Question: I'm running ADT (Android Development Tools) in Eclipse and verified that my debugger is working by putting a breakpoint in 'MainMenu.oncreate (class Activity)'. But when I put it in the first line of my 'AsyncTask.doInBackground', it never hits it. I know it's running because I put a Log statement in the 'AsyncTask' and it shows up in LogCat. Any help would be appreciated as I prefer the debugger over the logging.
My versions:
'''
Eclipse SDK Version: 3.6.1
Build id: M20100909-0800
'''

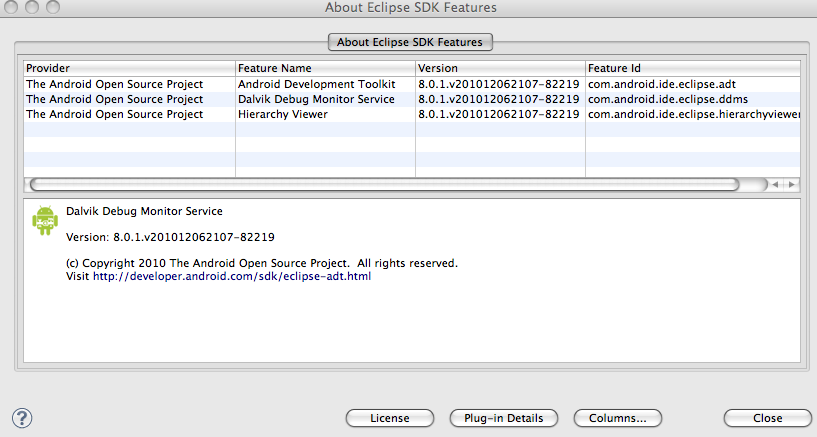
Answer: Put the following code fragment in the beginning of 'doInBackground':
'android.os.Debug.waitForDebugger();'
Then when you set a breakpoint in that thread, eclipse will find it.